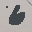
Label: 6